Question: I have created a html code with css which displays the image 1 below (left image). What I want to accomplish is that when you hover with your mouse over image 1, I want the image 2 (Right picture) to appear (do not mind the difference in sizes).

HTML:
'''
<body>
<div class="borderbox">
<h3 class="header-3">+</h3>
<p class="paragraph-text">visa fler bastsaljare</p>
</div>
</body>
'''
CSS:
'''
.borderbox {
border-style: dashed;
border-width: 2px;
border-color: #d3d3d3;
position: absolute;
height: 362px; !important
width: 241px; !important
top: 0;
left: 0;
margin-right: 5%;
}
h3.header-3 {
font-size: 130px;
text-align: center;
color: #00a0df;
margin: 4px auto 17px;
}
p.paragraph-text {
font-size: 20px;
text-align: center;
color: #00a0df;
text-transform: uppercase;
font-family: inherit; font-weight: bold;
}
'''
How can I implement this to my CSS, when you hover with your mouse over the Image 1 I want it to switch colour (image 2). The colour code for the blue is '#00a0df'.
<URL>
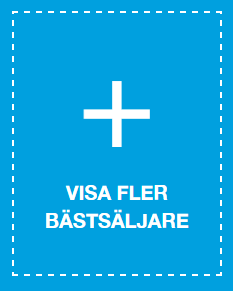
Answer: Add 'color: #00a0df;' to 'borderbox' and change your text's color to 'color: inherit'. Then on hover you can change the 'background-color', text 'color', 'border' color and anything else you want:
'''
.borderbox {
border-style: dashed;
border-width: 2px;
border-color: #d3d3d3;
position: absolute;
height: 362px; !important
width: 241px; !important
top: 0;
left: 0;
margin-right: 5%;
color: #00a0df; //add
}
h3.header-3 {
font-size: 130px;
text-align: center;
color: inherit; //change
margin: 4px auto 17px;
}
p.paragraph-text {
font-size: 20px;
text-align: center;
color: inherit; //change
text-transform: uppercase;
font-family: inherit; font-weight: bold;
}
.borderbox:hover{
background-color: #00a0df;
color: #FFF;
border-color: #FFF;
}
'''
<URL>